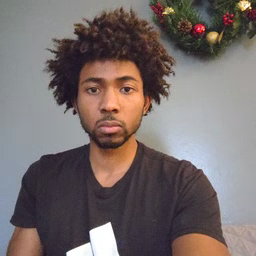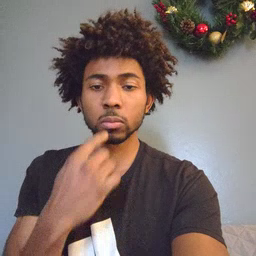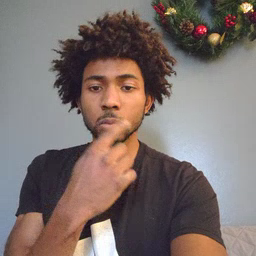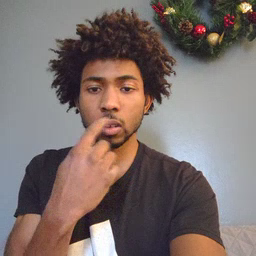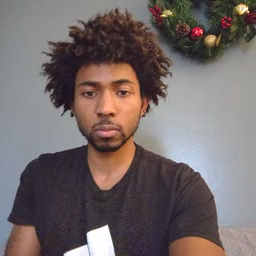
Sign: mouse